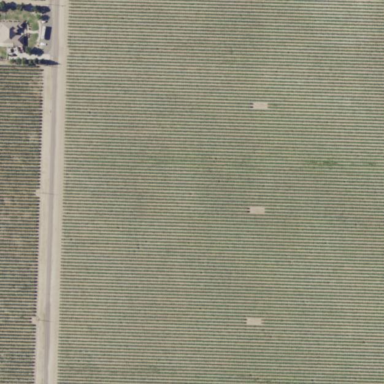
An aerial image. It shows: Orchard.